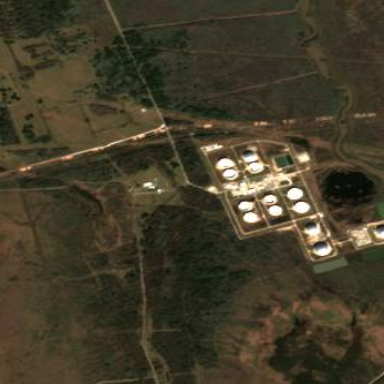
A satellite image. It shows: Industrial area designated as petroleum terminal.